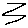
Label: zigzag